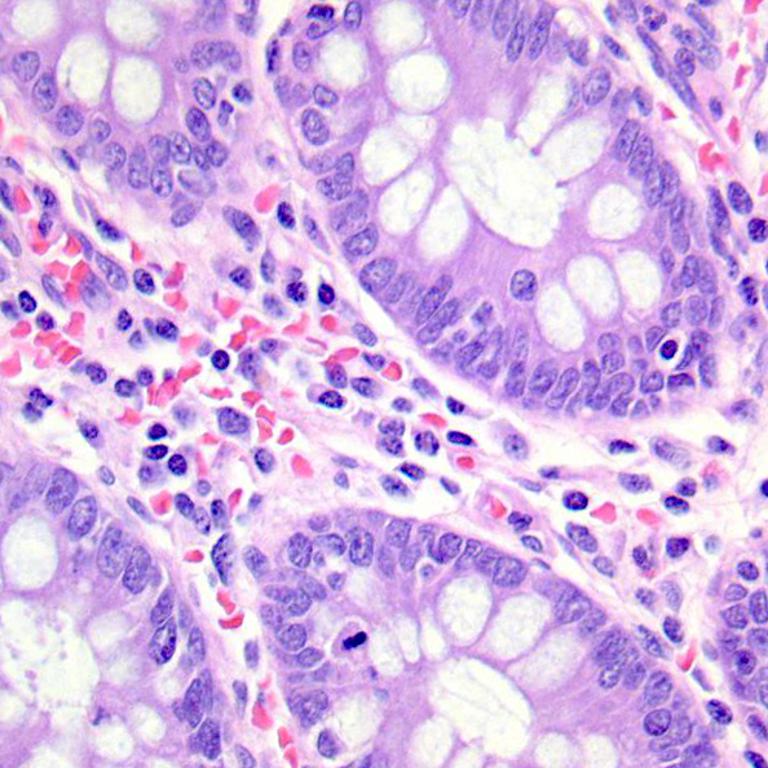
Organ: colon
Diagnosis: benign